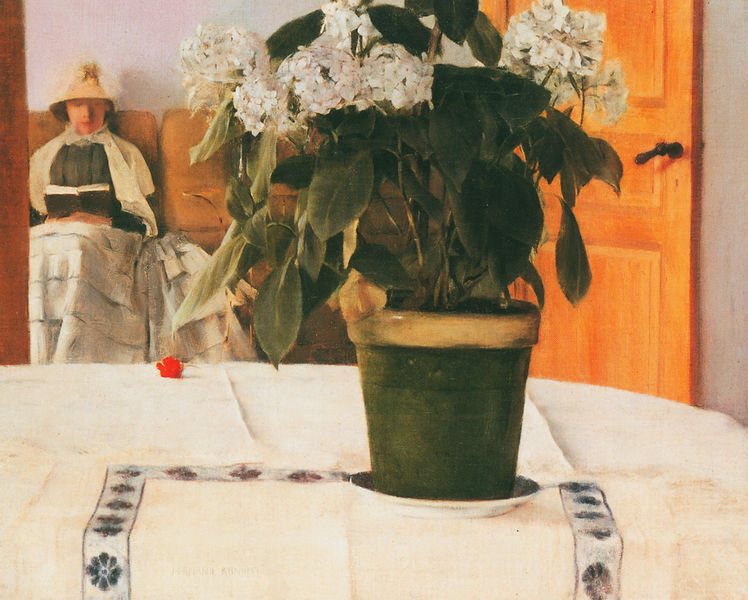
Titel: Eine Hortensie
Künstler: Fernand Khnopff
Institution: Brüssel, Privatsammlung
Schlagwörter: blau, blätter, gemälde, mann, umhang, weiß, grün, impressionismus, ocker, blume, blumen, braun, bunt, frau, hell, holz, hut, raum, schwarz, stühle, tisch, tür, vordergrund, zeichnung, zimmer, ölbild, blüte, blüten, dame, rose, rot, schal, tuch, malerei, rock, bild, tischdecke, tischtuch, öl, interieur, sitzend, stickerei, decke, pflanze, stilleben, stillleben, blumentopf, topf, ruhig, sommer, sofa, wohnzimmer, ölgemälde, lesen, zimmerpflanze, couch, warten, griff, buch, klinke, türklinke, türknauf, küche, topfpflanze, gut, türgriff, blumenstock, lesend, gestickt, hortensie, hortensien, holztür, blauweiss, satt, bäerin, weißer rock, buch lesen, tischdecj, zhibiskus